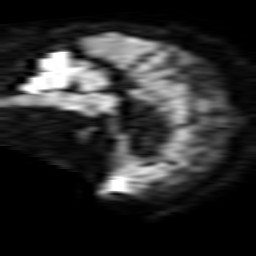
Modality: TRACE
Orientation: sagittal
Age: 78
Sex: male
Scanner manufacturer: philips
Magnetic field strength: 1.5 T
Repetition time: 4.817 s
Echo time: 0.07764 s